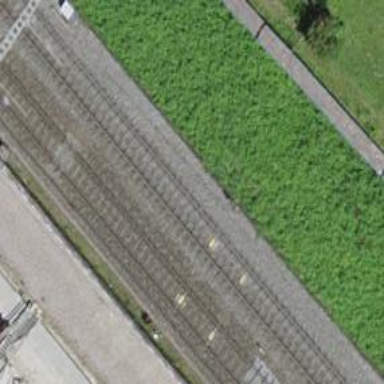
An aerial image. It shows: Siding service track with one electrified contact line.